Chest X-ray. View position: AP
Patient age: 58
Patient sex: F
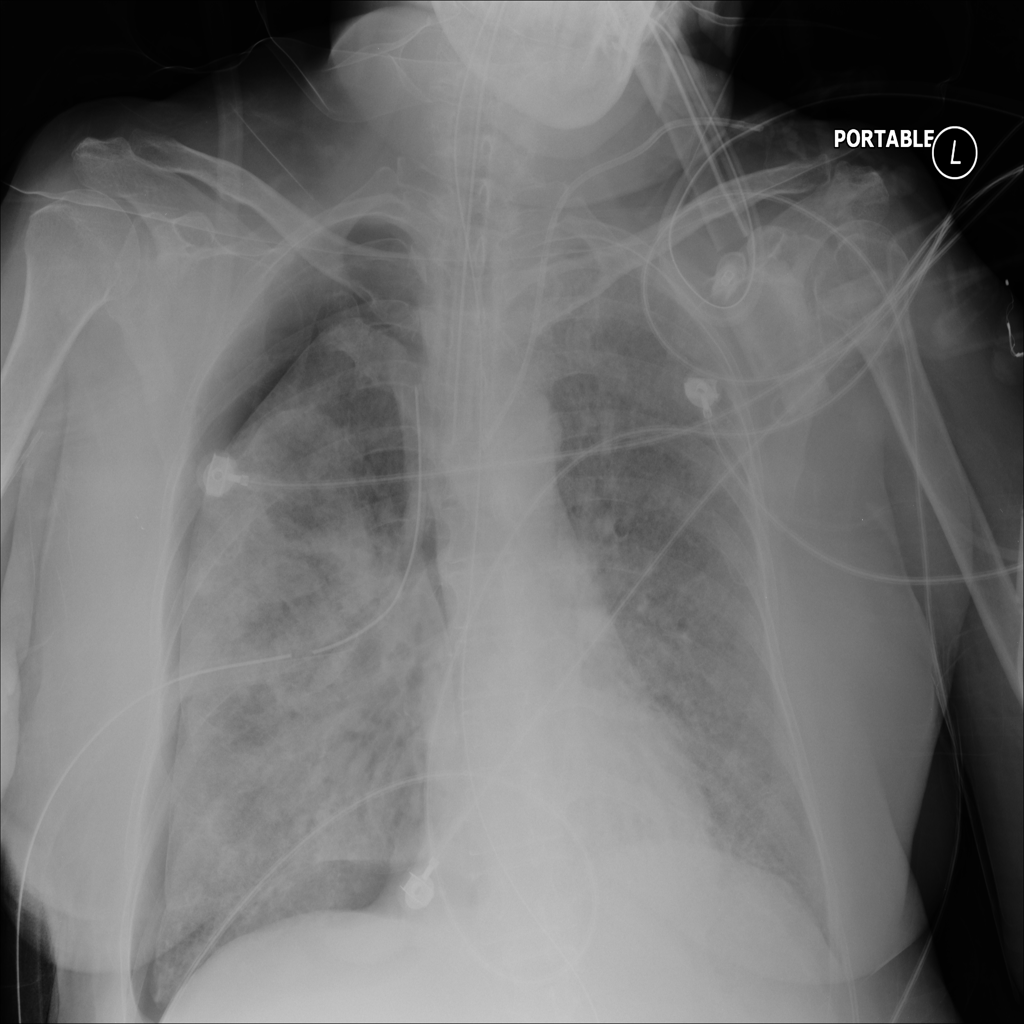
Finding: Pneumothorax